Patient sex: F
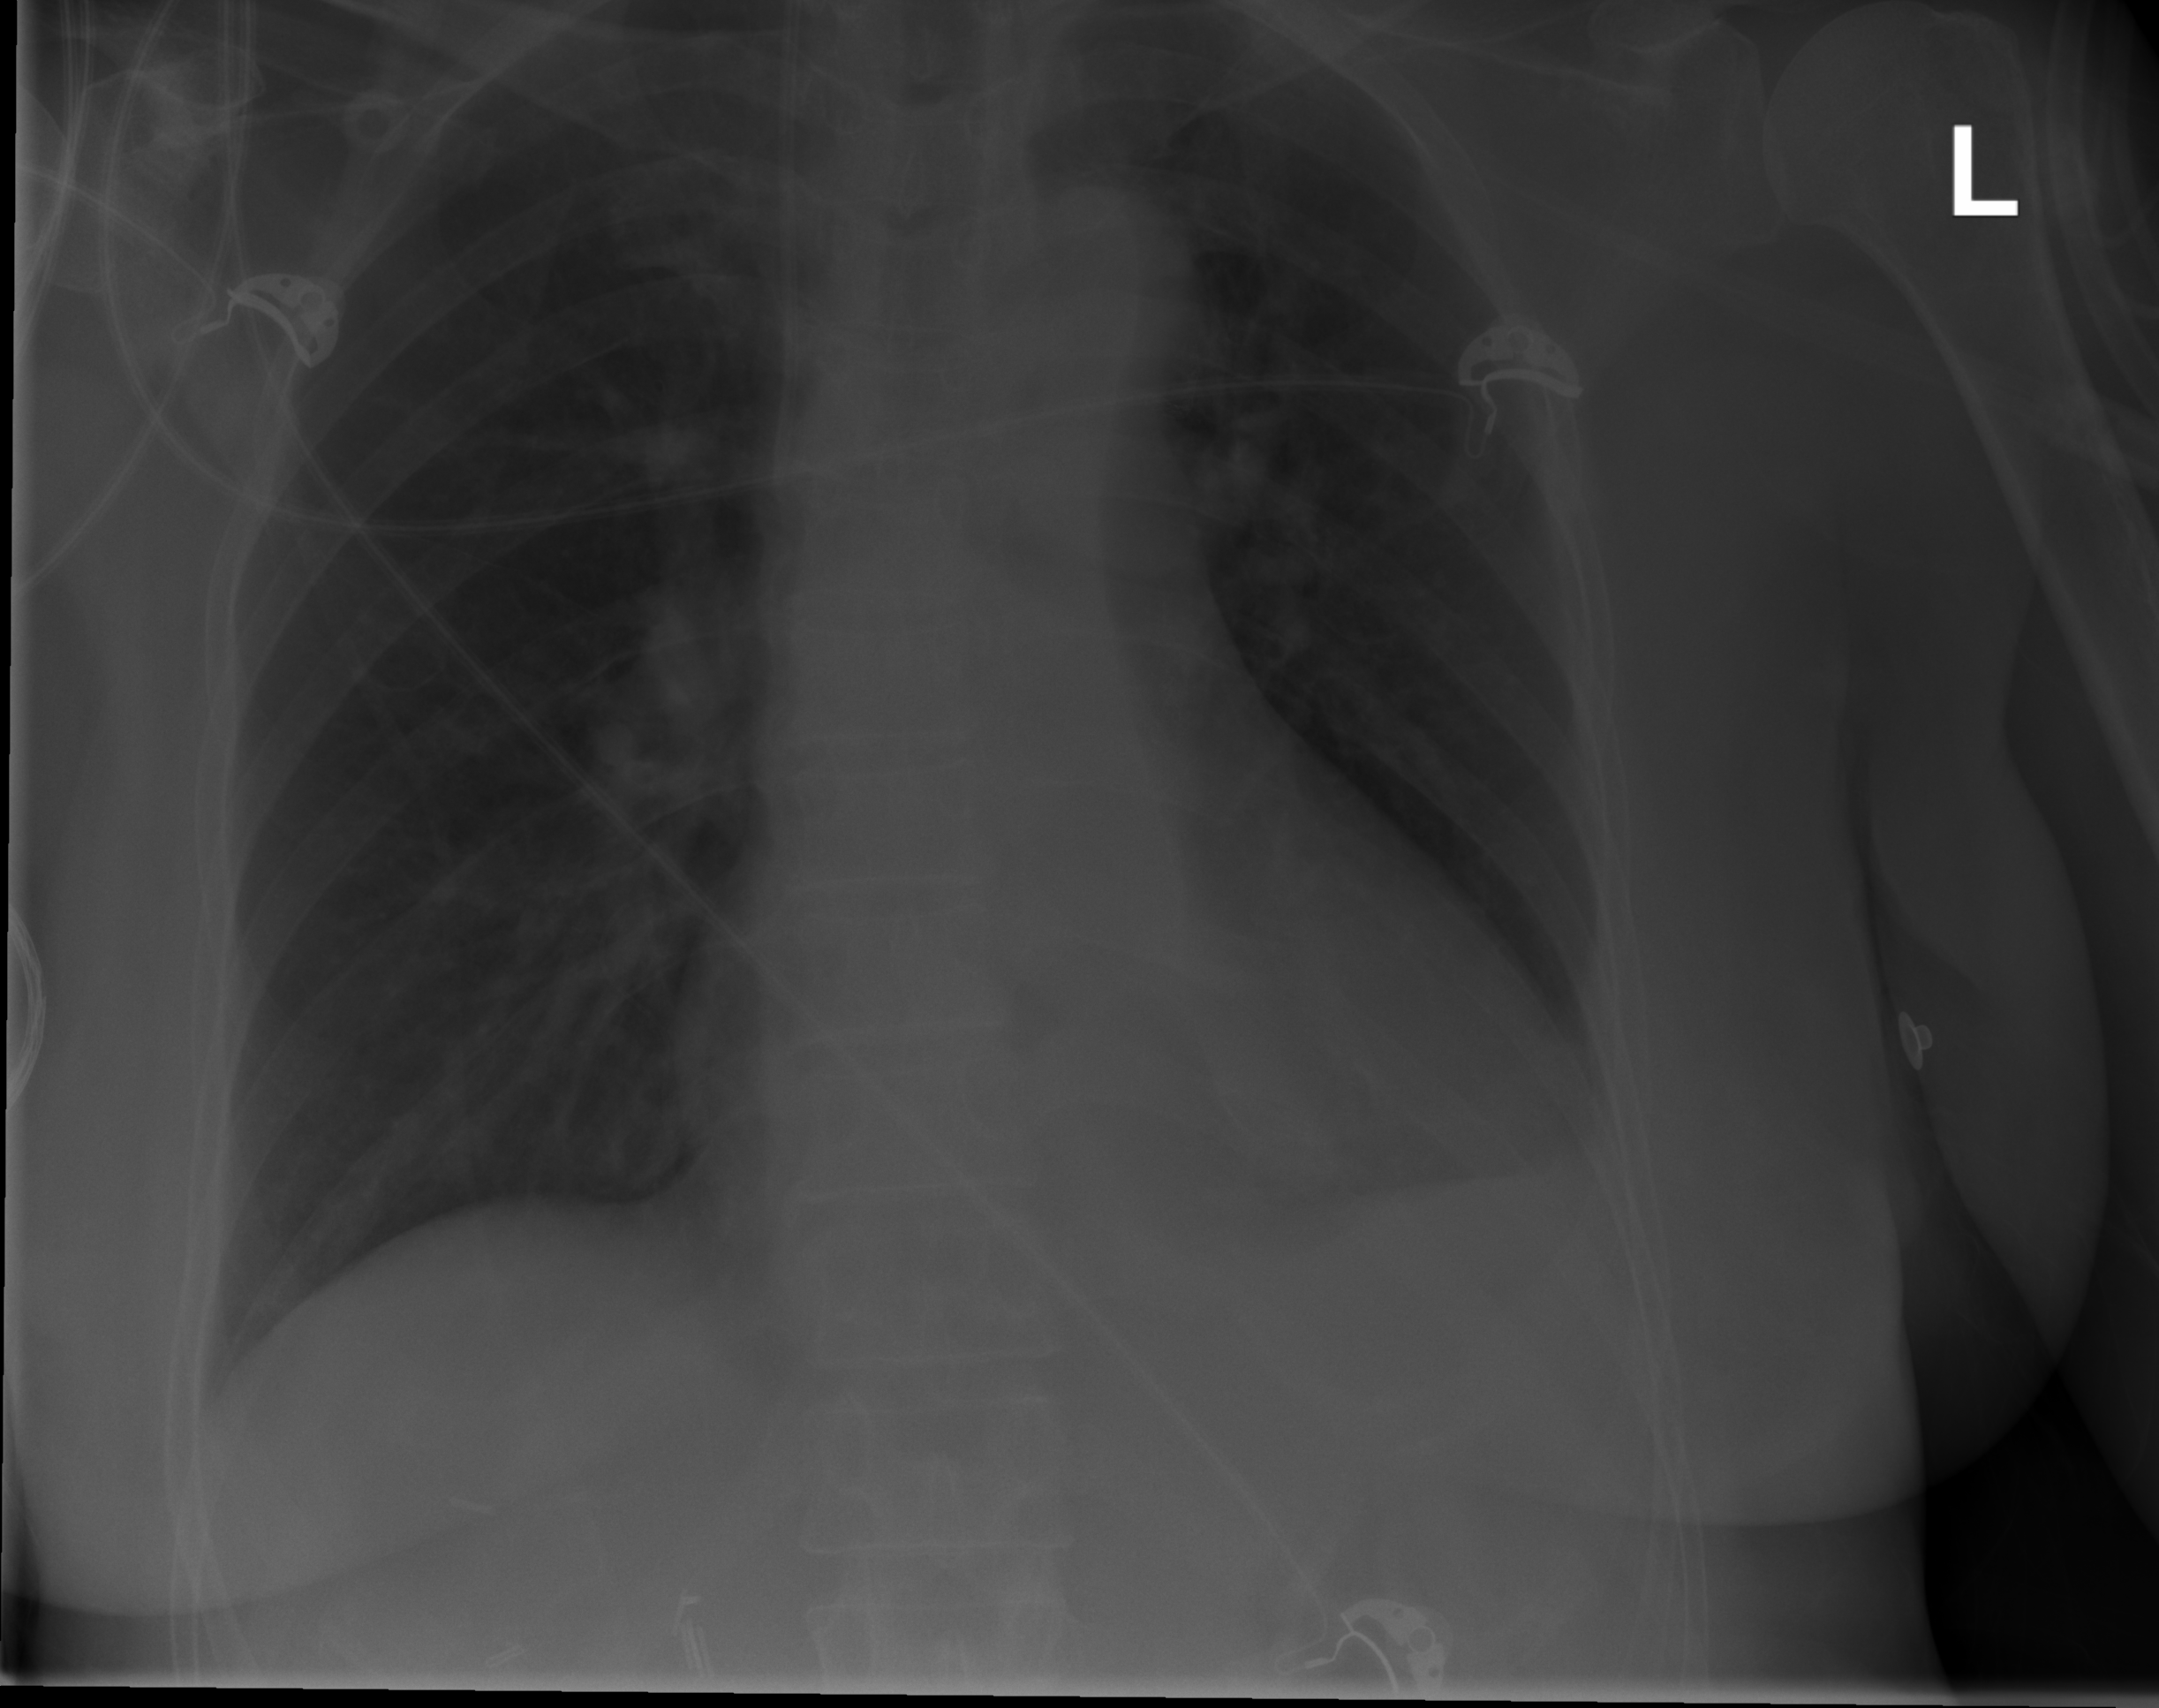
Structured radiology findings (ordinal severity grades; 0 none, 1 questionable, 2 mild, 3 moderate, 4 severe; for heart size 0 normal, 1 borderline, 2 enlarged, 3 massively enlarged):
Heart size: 0
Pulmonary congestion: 0
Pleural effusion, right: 0
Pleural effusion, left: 2
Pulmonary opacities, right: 0
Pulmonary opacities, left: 0
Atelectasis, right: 0
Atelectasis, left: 0